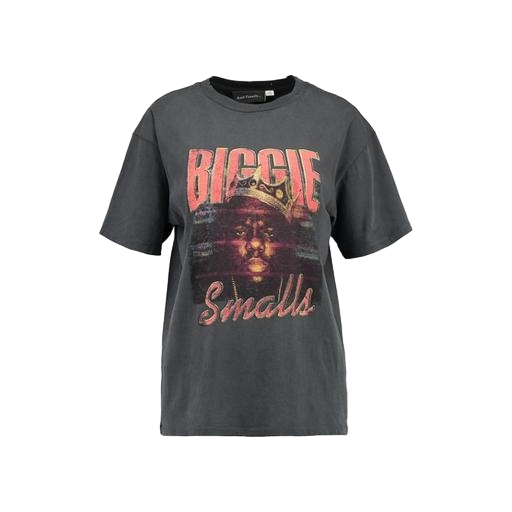
black plus size printed t-shirt only macy, printed t-shirt, print t-shirt, white background